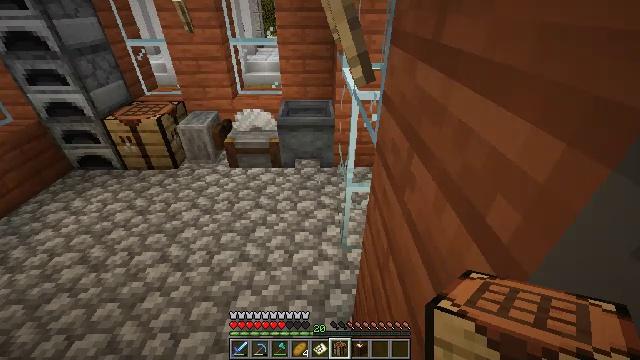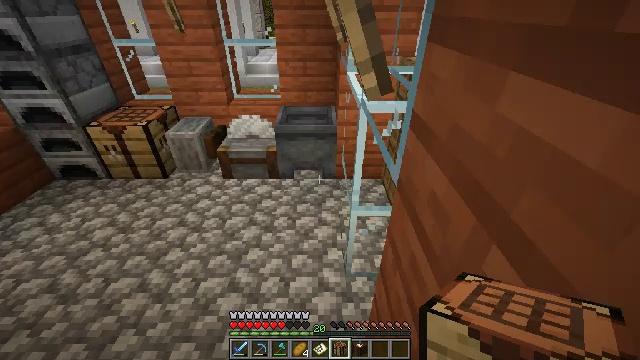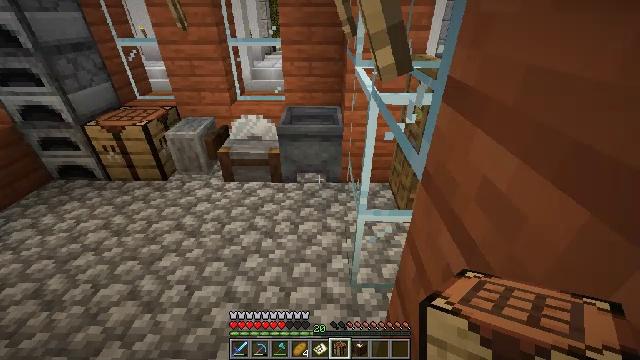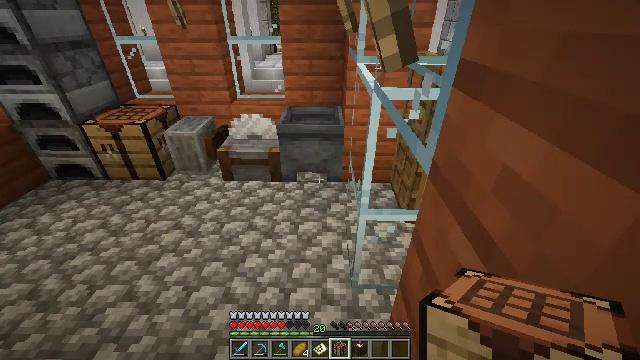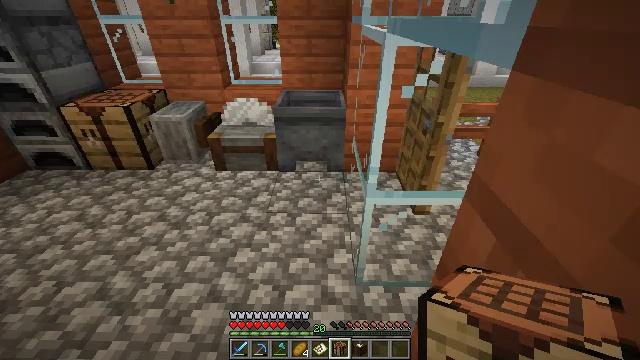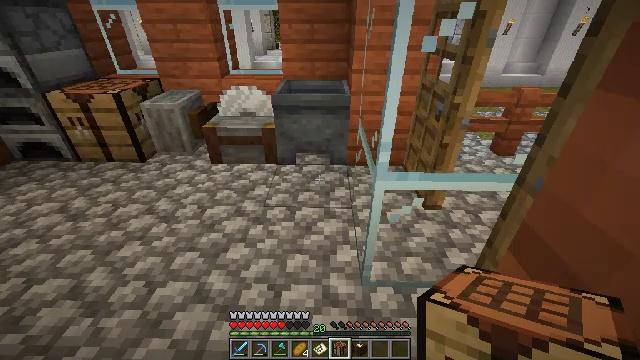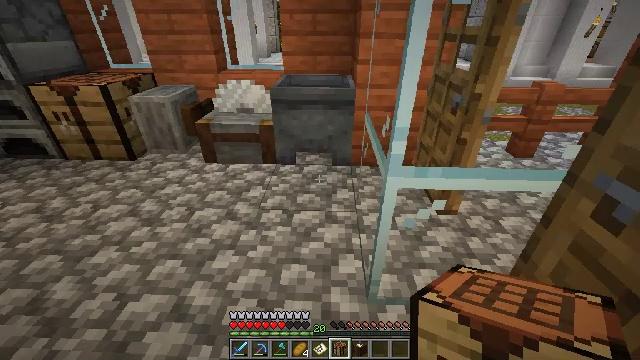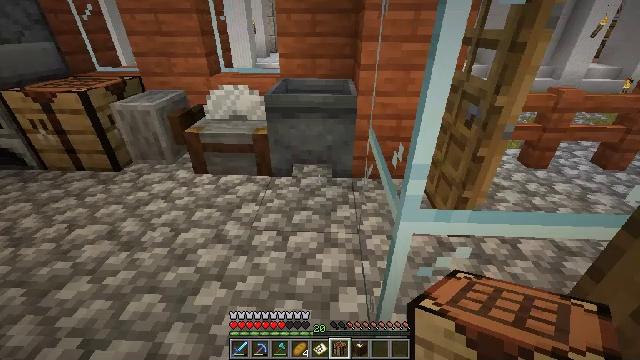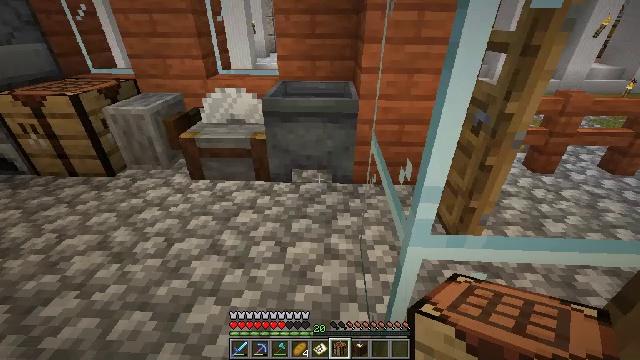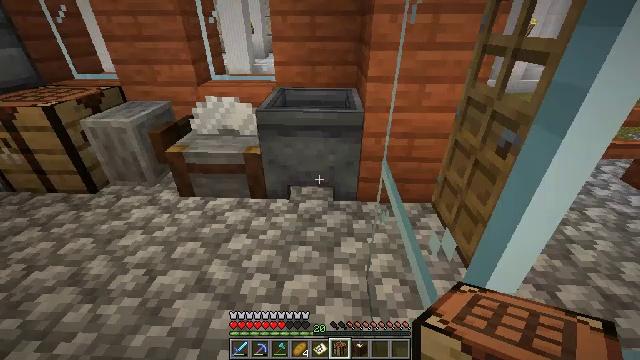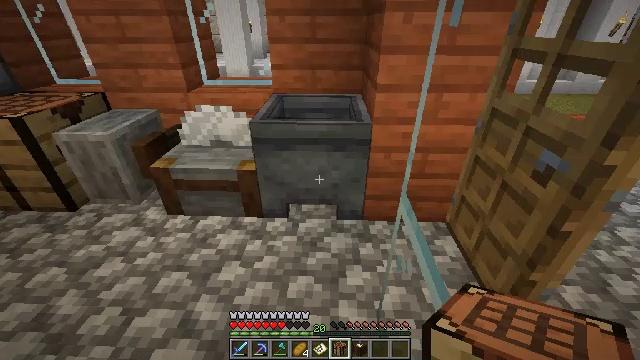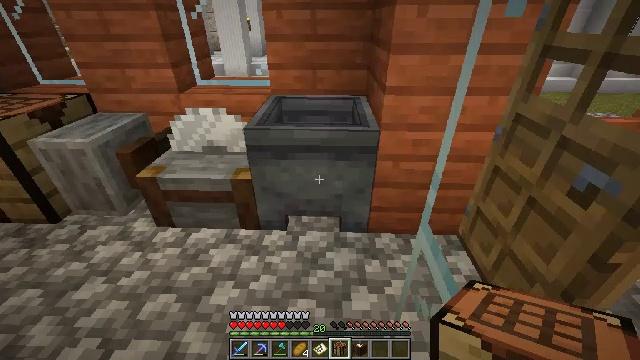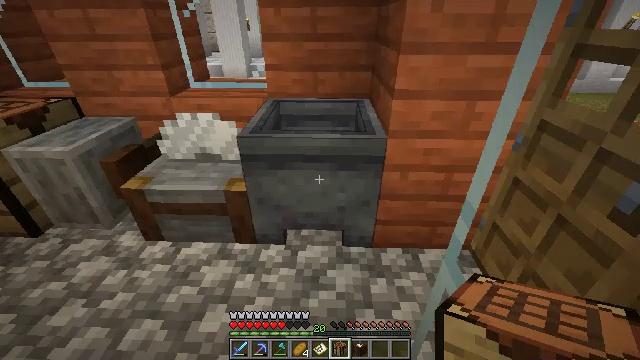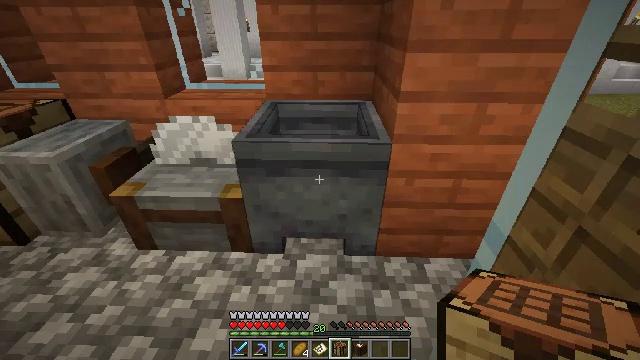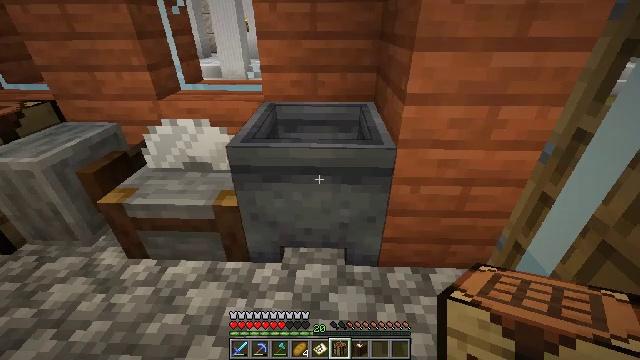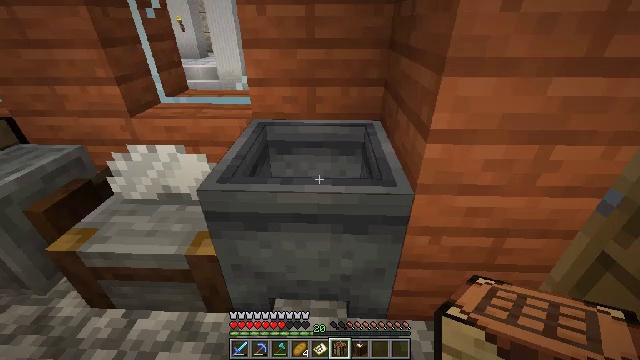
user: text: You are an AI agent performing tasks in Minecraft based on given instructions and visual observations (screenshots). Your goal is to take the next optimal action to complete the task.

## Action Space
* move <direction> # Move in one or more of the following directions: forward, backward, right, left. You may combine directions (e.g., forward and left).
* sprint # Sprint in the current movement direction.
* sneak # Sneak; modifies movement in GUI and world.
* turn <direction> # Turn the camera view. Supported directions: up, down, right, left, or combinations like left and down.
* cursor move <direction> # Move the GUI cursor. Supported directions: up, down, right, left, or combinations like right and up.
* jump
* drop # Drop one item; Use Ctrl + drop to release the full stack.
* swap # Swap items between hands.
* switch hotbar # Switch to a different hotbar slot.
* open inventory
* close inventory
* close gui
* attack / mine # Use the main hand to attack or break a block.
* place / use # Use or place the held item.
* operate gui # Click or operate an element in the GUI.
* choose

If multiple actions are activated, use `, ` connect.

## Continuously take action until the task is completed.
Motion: motion action
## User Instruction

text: Mine the cauldron block.
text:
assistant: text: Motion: move forward
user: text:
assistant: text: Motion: move forward, turn left and up
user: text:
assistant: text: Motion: move forward
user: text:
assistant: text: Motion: move forward
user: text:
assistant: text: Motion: move forward
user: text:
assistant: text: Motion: move forward, turn up
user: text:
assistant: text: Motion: move forward
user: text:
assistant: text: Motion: move forward
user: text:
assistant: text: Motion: move forward
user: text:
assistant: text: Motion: move forward
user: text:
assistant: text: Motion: move forward
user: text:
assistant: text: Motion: move forward
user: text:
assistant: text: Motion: move forward
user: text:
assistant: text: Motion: move forward
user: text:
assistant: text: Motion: move forward
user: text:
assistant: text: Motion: no_op
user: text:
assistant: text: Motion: no_op
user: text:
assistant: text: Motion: no_op
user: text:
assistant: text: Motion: no_op
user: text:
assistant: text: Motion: no_op
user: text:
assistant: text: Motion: no_op
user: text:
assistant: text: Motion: no_op
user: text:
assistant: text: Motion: no_op
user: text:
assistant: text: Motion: no_op
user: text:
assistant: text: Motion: no_op
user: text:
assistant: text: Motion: switch to hotbar 2
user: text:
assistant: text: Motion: turn down, switch to hotbar 2
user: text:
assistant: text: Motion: turn left and down
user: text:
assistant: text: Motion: no_op
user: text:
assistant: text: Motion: attack / mine